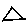
Label: triangle